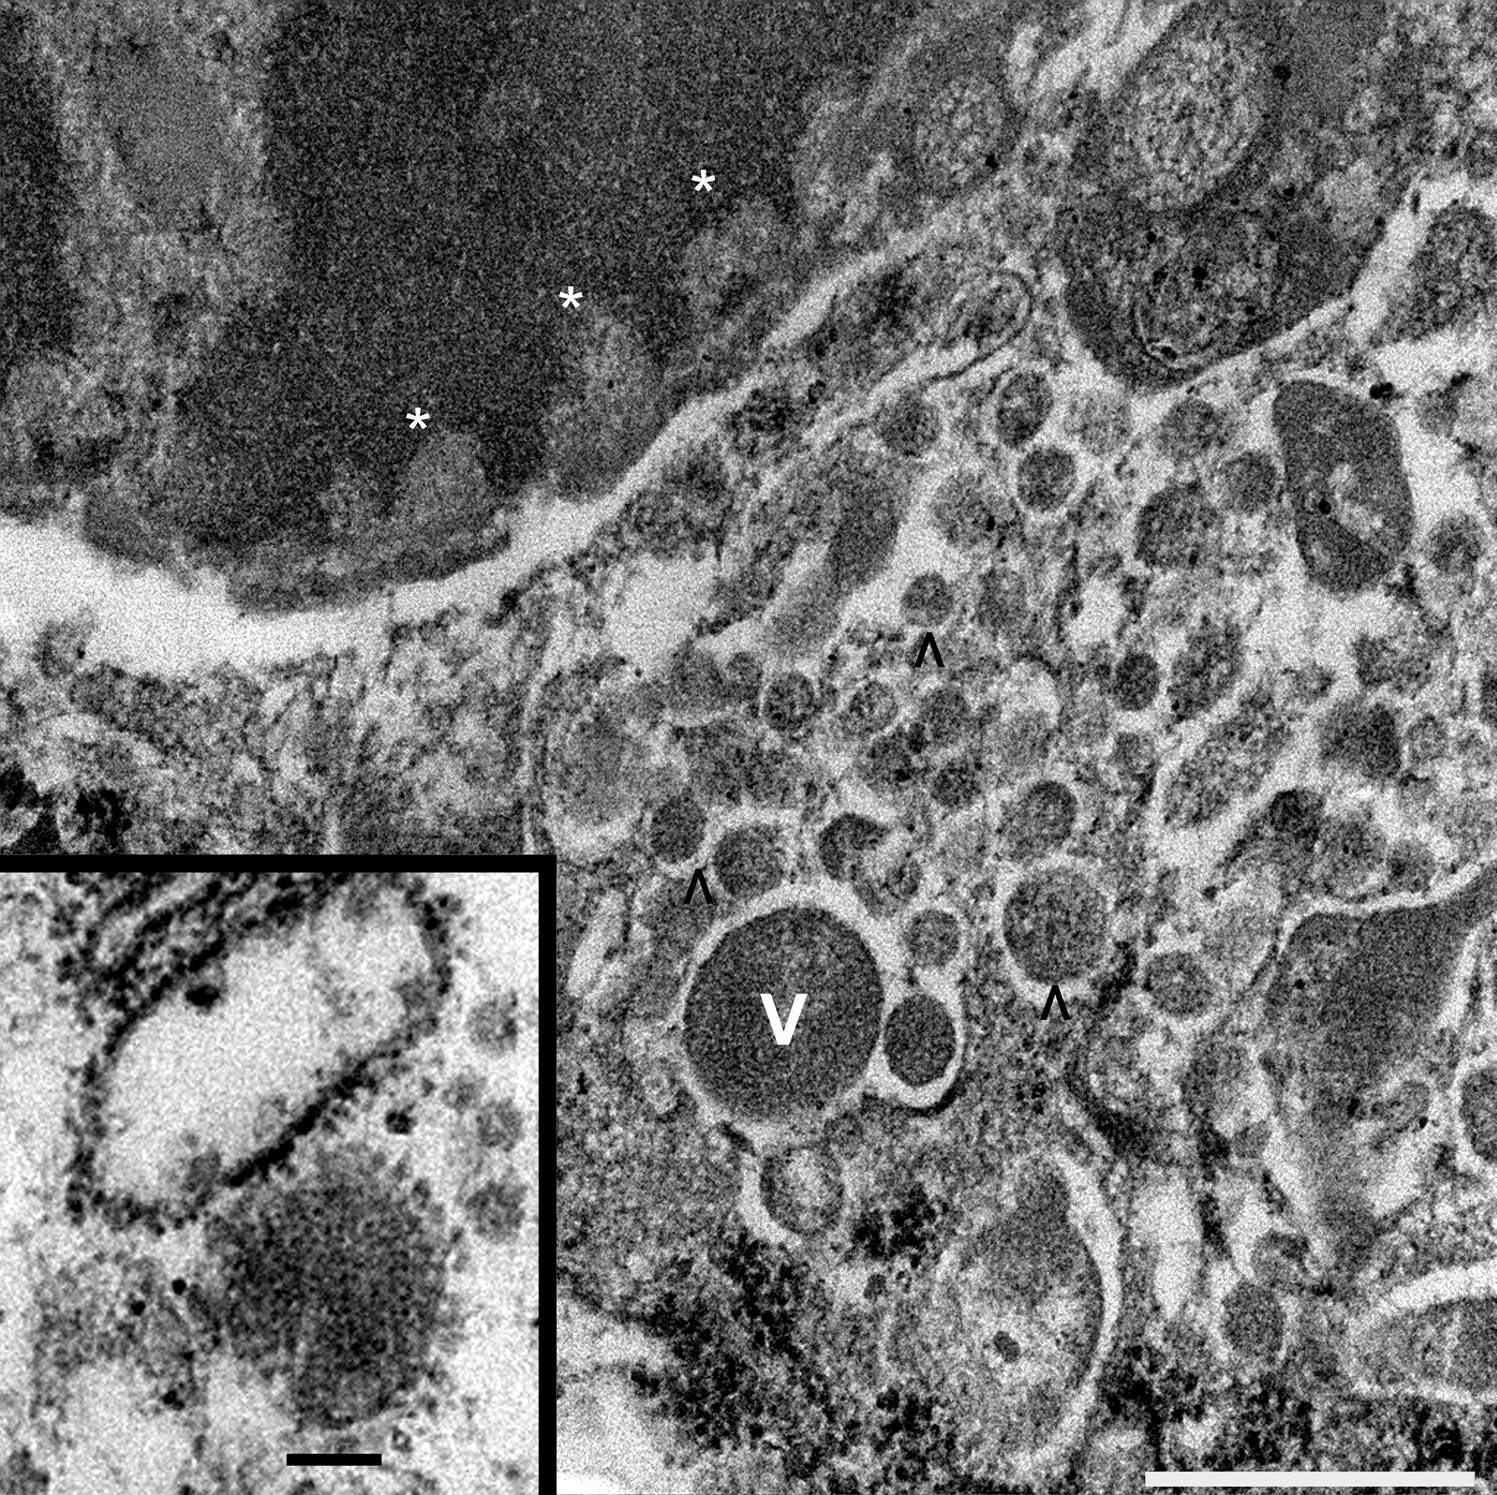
Tissue sample from 30-year-old primigravida patient exposed to seasonal influenza (H1N1). Electron microscopy (original magnification x70,000) of maternal intervillous space and fetal chorionic villi, showing intranuclear viral transcription aligning along the nuclear envelope-electron hypodensities (asterisks), and intracytoplasmic viral production in varying stages shown by numerous electron densities (V and ^). Scale bar = 500 nm. Inset: enlarged image of mature virion with capsular projections. Ultrastructural features are characteristic of influenza viruses. Scale bar = 100 nm.
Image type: pathology (h&e)